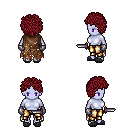
a pixel art fantasy rpg character, female body template, dark elf, purple skin, brown tattered cape, gold greaves, brunette curly afro hairstyle, metal gloves, gray slippers, dagger, four views (front, back, left, right), 2x2 character sprite sheet, small pixel art, hard edges, no anti-aliasing